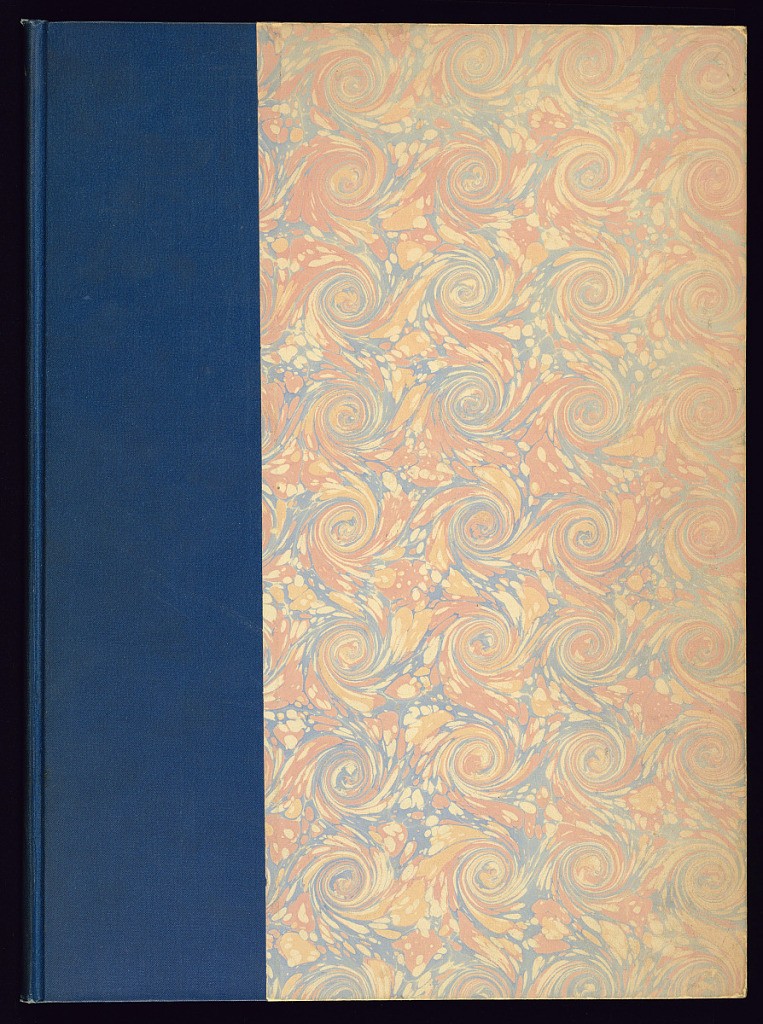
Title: Album of Trophy and Gold Box Designs
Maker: Louis Denis Fossier, French, 1744 – 1781
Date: ca. 1765
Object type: Album
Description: Album of ornament and prints after designs by Fossier including a series of trophies and a plate with designs for gold boxes and cane handles.